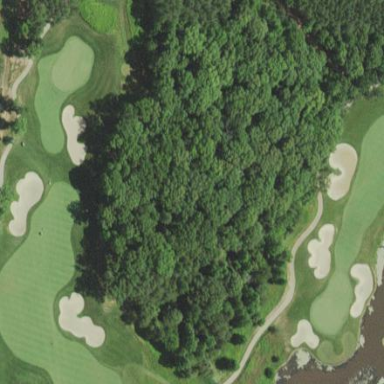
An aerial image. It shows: Rough area on grassy golf course.